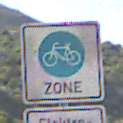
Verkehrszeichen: BeginnFahrradzone
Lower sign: BesondereFahrzeugeUndTransportgueter11
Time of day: MorningAfternoon
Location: Outdoor (Nature)
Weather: Clear
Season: NotSpecified
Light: Natural